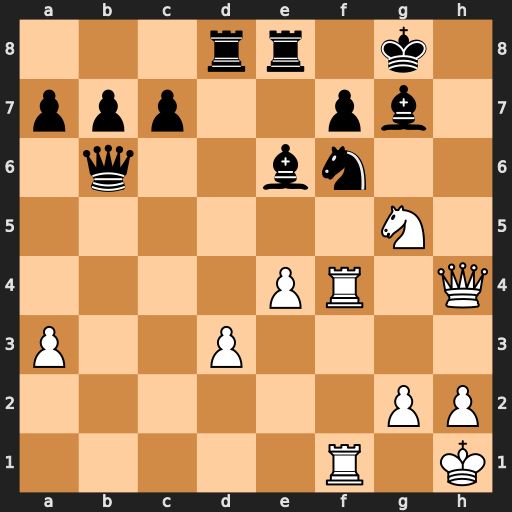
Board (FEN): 3rr1k1/ppp2pb1/1q2bn2/6N1/4PR1Q/P2P4/6PP/5R1K
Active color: w
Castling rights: -
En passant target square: -
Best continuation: e5 Nh5 Qxh5